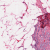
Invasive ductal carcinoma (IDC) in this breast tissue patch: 1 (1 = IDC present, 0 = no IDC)